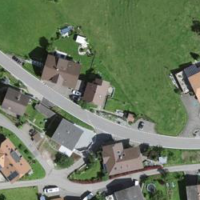
EUNIS habitat code: 24
Species observed at this site:
Tanacetum parthenium